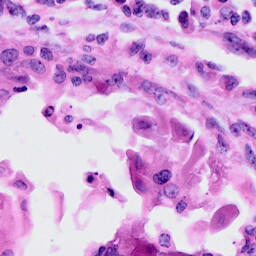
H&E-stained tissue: Cervix